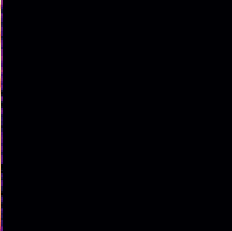
Sound class: Rain